Field crop: maize
Growth stage: 2
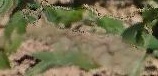
Species: maize